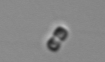
Label: Chaetoceros